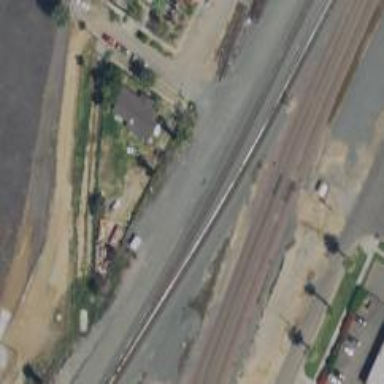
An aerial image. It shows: Junction on the railway.